Interaction volume radius: 5 \u00c5
Interaction volume height: 10 \u00c5
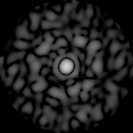
Disorder parameter: 0.8787